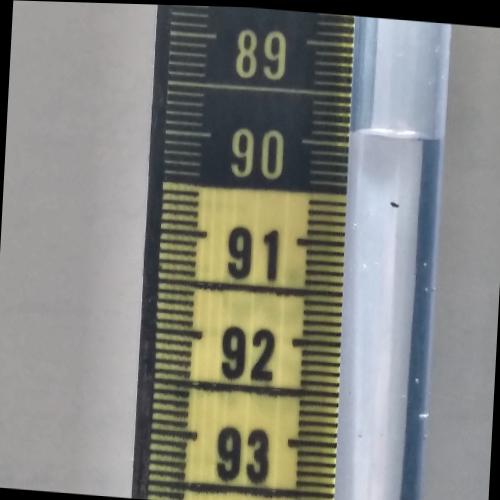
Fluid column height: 89.9 cm